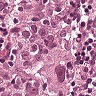
Metastatic tissue present: yes